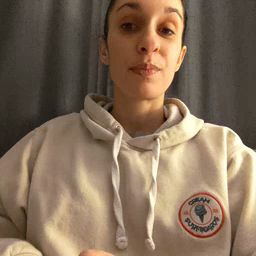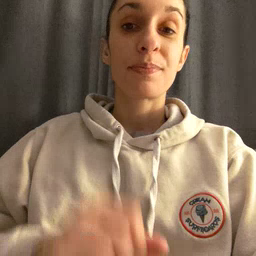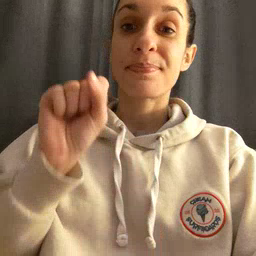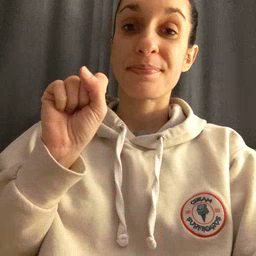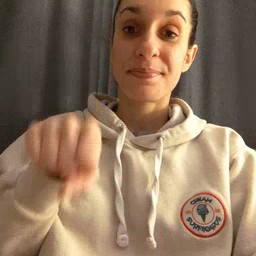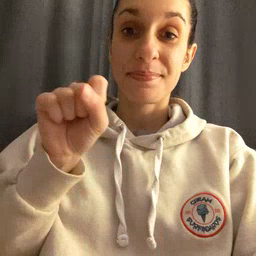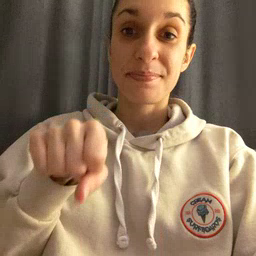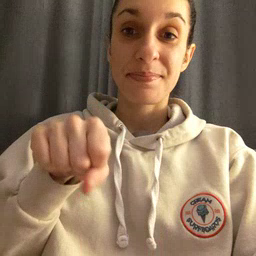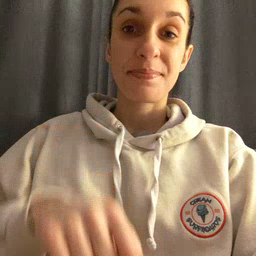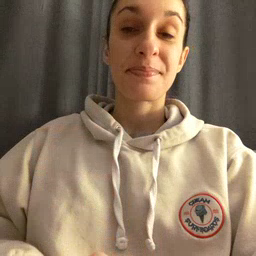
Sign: yes